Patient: sex M, age 57
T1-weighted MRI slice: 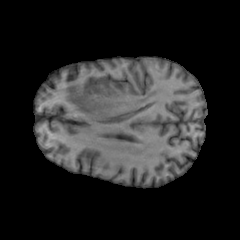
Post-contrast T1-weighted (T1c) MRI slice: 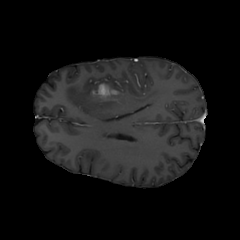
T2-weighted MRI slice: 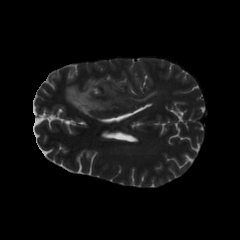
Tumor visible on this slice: yes
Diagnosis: Glioblastoma, IDH-wildtype
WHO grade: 4